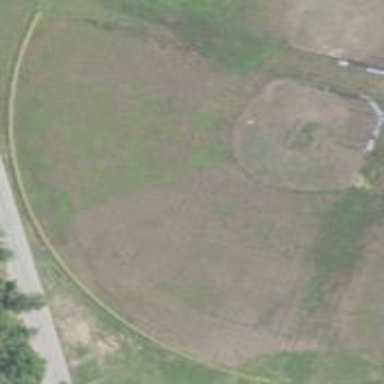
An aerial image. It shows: Baseball pitch for leisure land activities.